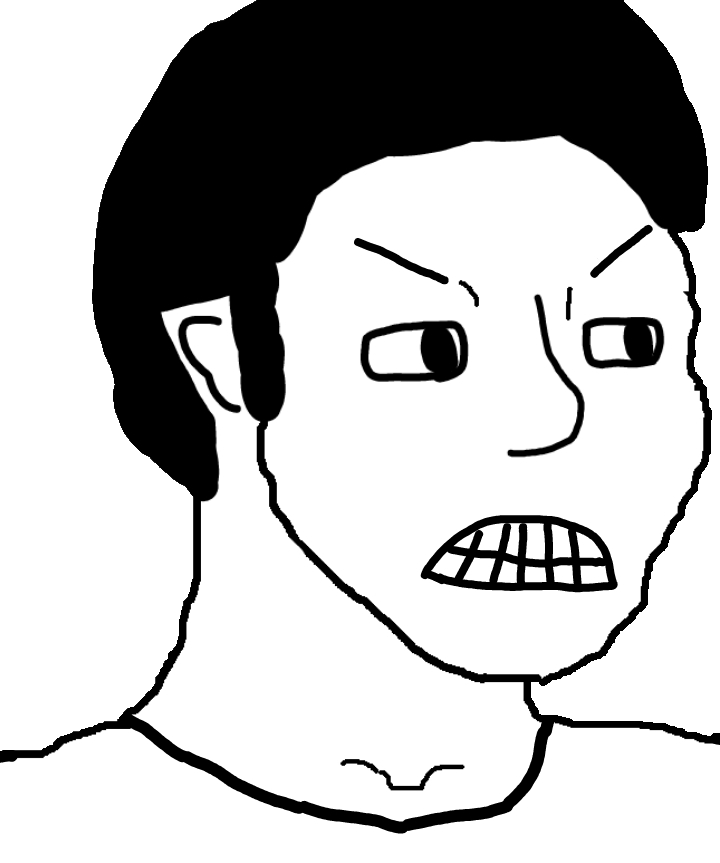
Label: 5_Rage